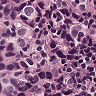
Metastatic tissue present: yes